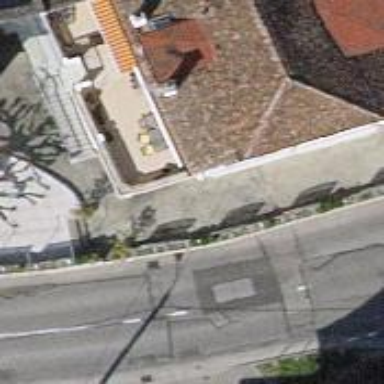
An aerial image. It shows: Restaurant.